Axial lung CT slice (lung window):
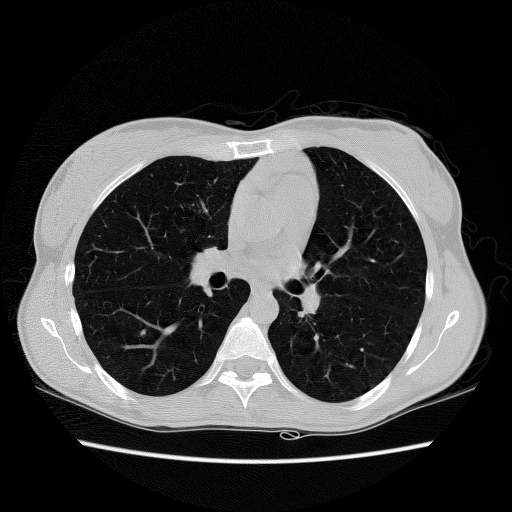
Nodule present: no